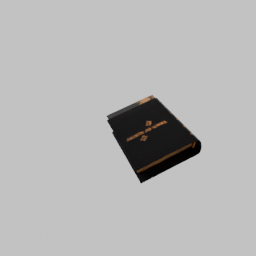
Label: tools